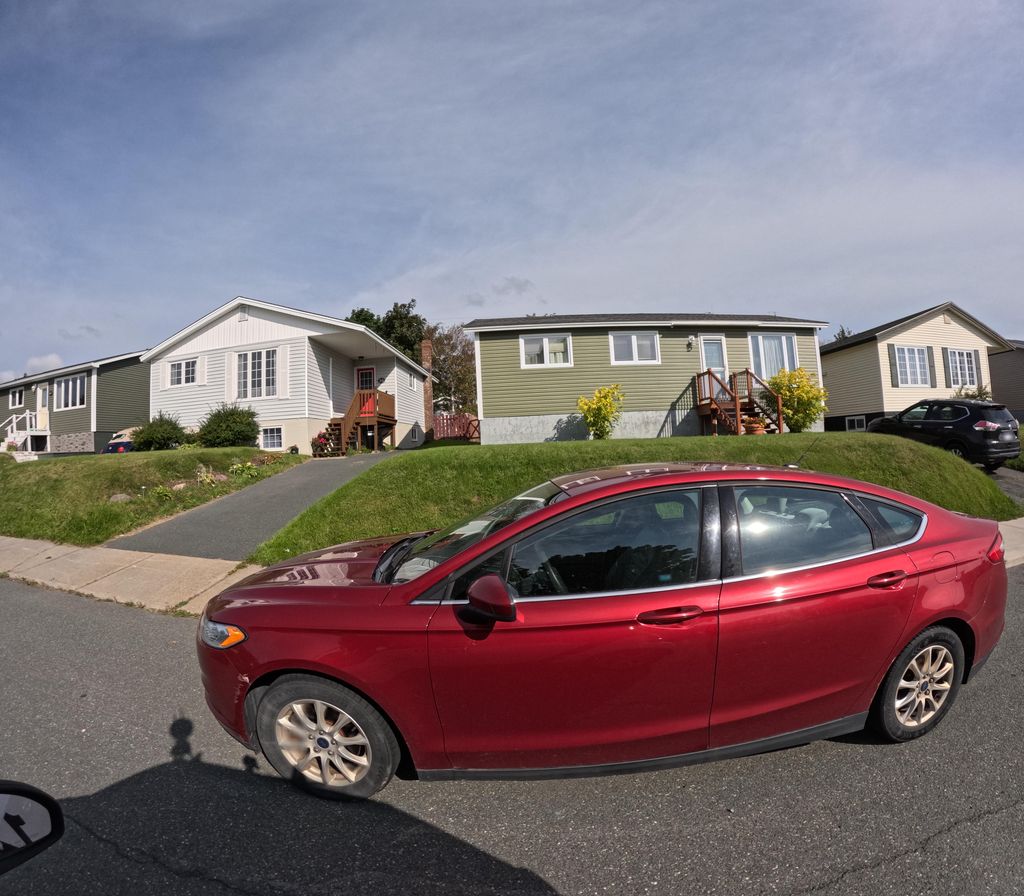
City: st_johns